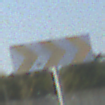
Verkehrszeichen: RichtungstafelnInKurvenGrossLinks
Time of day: SunriseSunset
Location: Outdoor (Urban)
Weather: Clear
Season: NotSpecified
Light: Natural